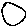
Label: circle